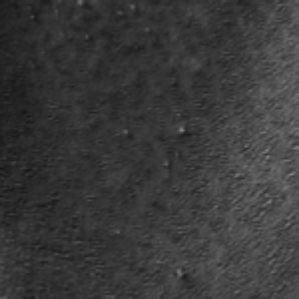
Label: frost